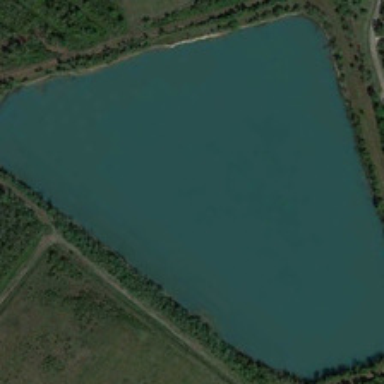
The trapezoidal pond with glaucous water .